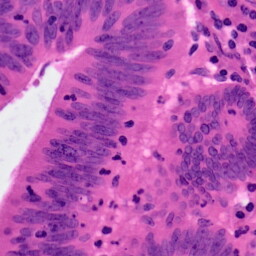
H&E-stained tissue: Colon